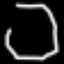
Label: octagon